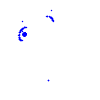
Particle: kaon